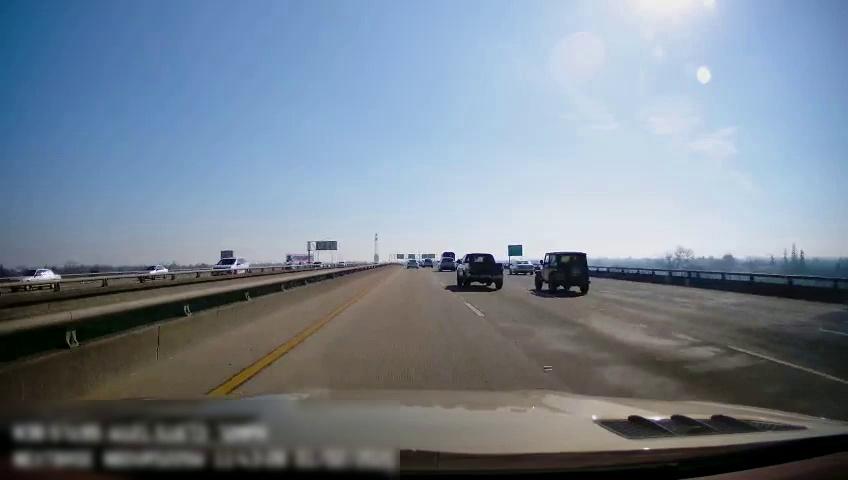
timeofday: Day
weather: Sunny
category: Drivable Space
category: Vehicles | Car
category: Vehicles | Car
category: Vehicles | SUV
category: Vehicles | Car
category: Drivable Space
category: Vehicles | SUV
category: Vehicles | Car
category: Vehicles | Truck
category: Vehicles | SUV
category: Vehicles | SUV
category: Vehicles | Truck
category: Vehicles | SUV
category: Lanes | Current Lane
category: Lanes | Current Lane
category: Lanes | Alternate Lane
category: Lanes | Alternate Lane
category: Traffic | Signs
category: Traffic | Signs
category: Traffic | Signs